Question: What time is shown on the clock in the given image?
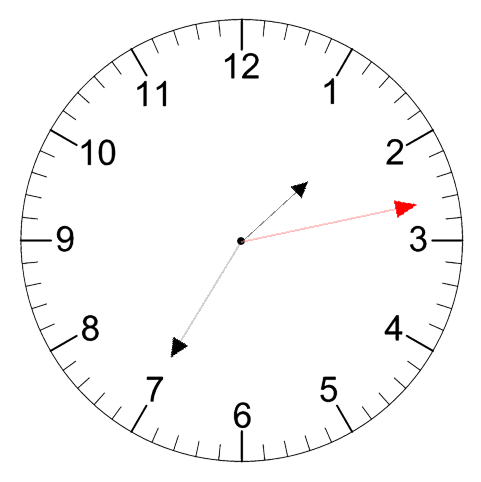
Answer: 01:35:13